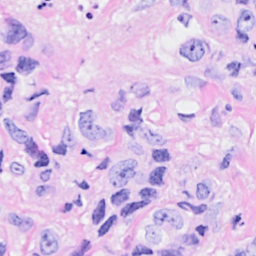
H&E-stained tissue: Breast